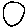
Label: circle